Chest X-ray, PA view. Patient: 58 years old, sex F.
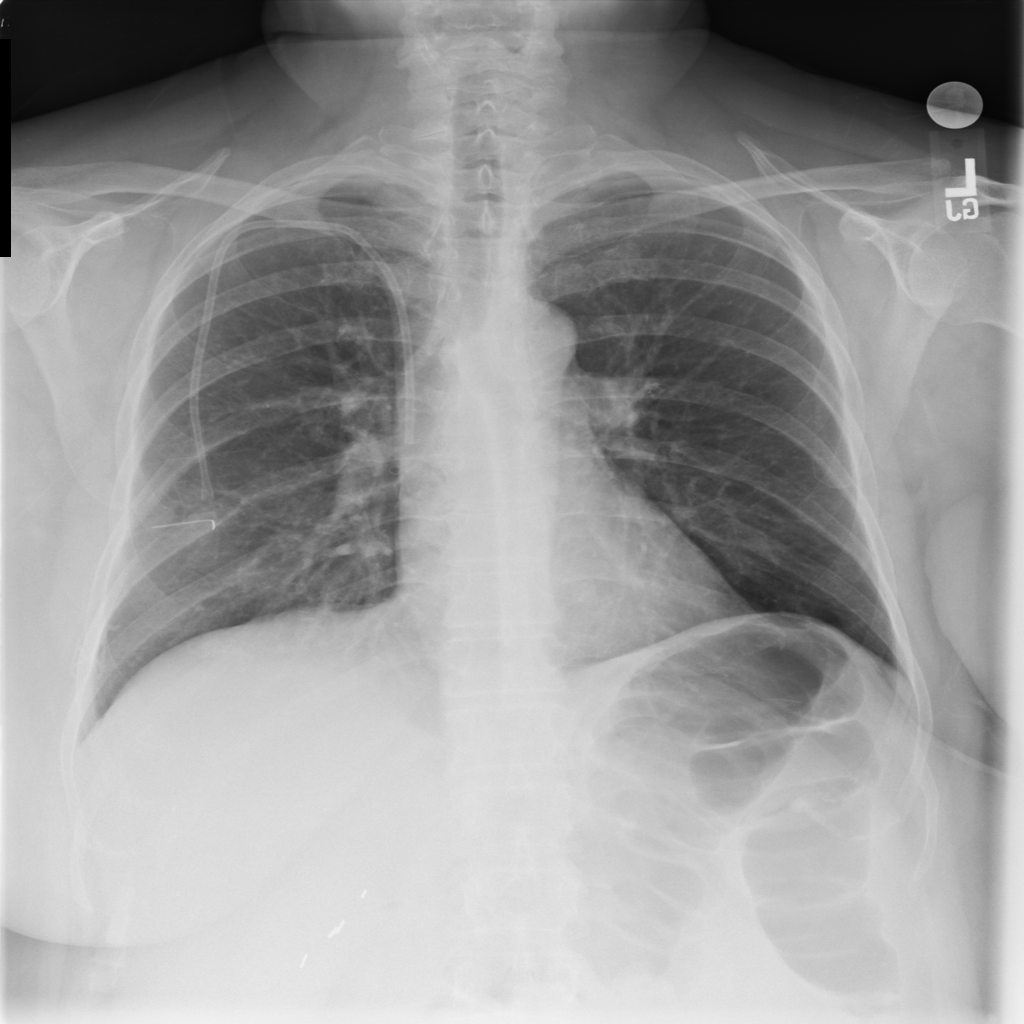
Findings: No Finding